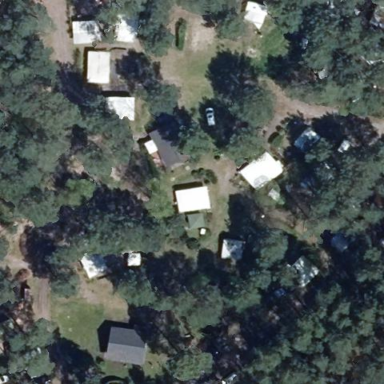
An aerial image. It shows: Campsite surrounded by fence.